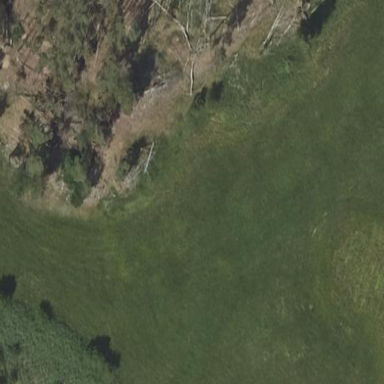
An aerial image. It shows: Beautiful meadow.